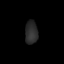
Tissue: lung
Cell type: Endothelial cells
Senescence score: 0.7856
Nuclear area (px): 295
Mean DAPI intensity: 42.508